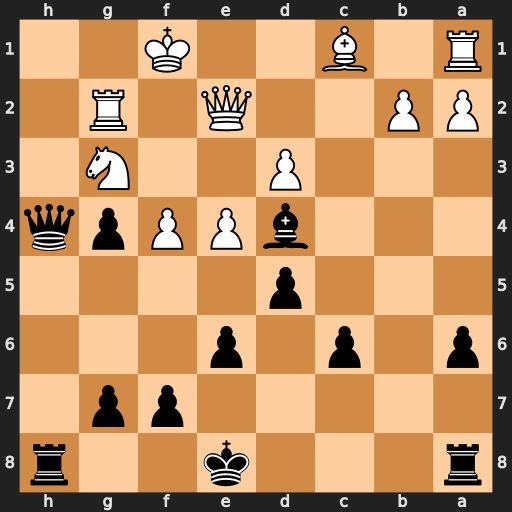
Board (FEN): r3k2r/5pp1/p1p1p3/3p4/3bPPpq/3P2N1/PP2Q1R1/R1B2K2
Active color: b
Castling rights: kq
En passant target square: -
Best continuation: Qh1+ Nxh1 Rxh1+ Rg1 Rxg1#